Aerial crown-view tile of a tropical tree (Barro Colorado Island, Panama), acquired 20250414:
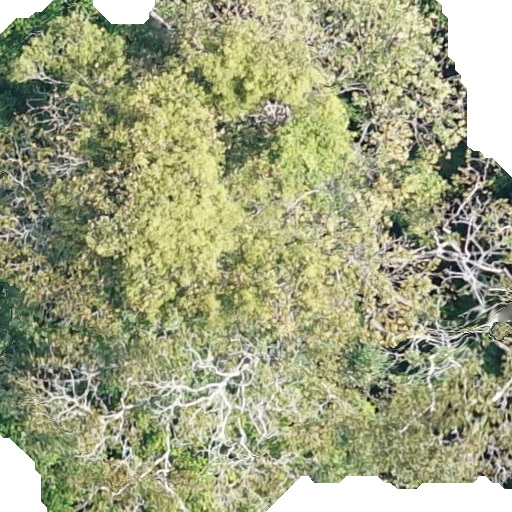
Species: Dipteryx oleifera
GBIF accepted scientific name: Dipteryx oleifera
Crown area: 435.363 m²